Field crop: tomato
Growth stage: 2
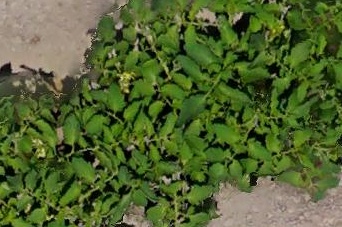
Species: tomato